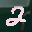
Label: 2